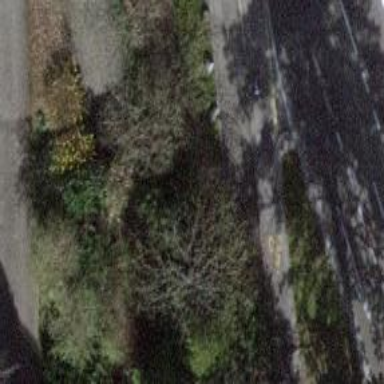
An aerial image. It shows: Driveway tunnel under the road.